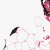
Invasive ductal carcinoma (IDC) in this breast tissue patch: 0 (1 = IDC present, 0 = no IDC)